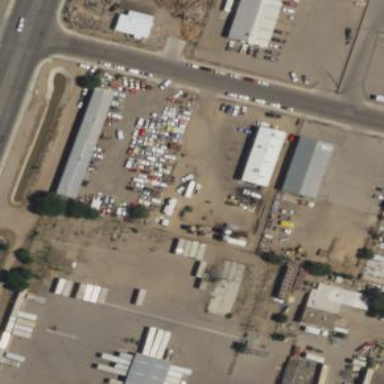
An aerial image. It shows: Scrap yard located in industrial area.